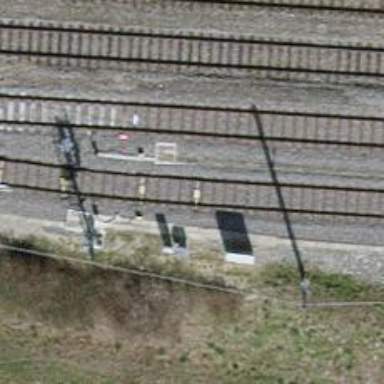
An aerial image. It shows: Single-track electrified railway siding with contact line for service.